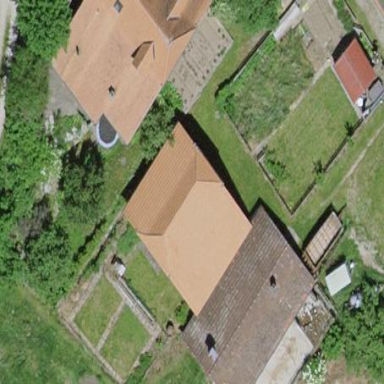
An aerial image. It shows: Barn.